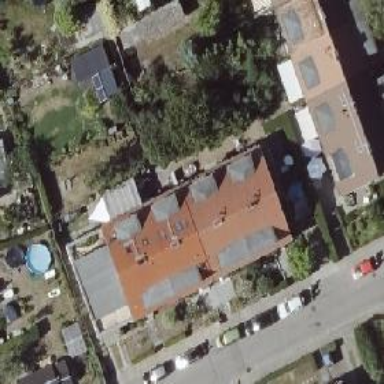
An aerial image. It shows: Terrace-style building with gabled roof.